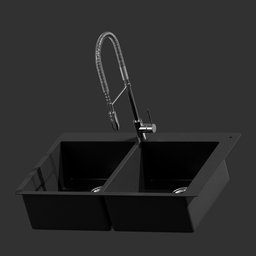
Label: appliances